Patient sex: F
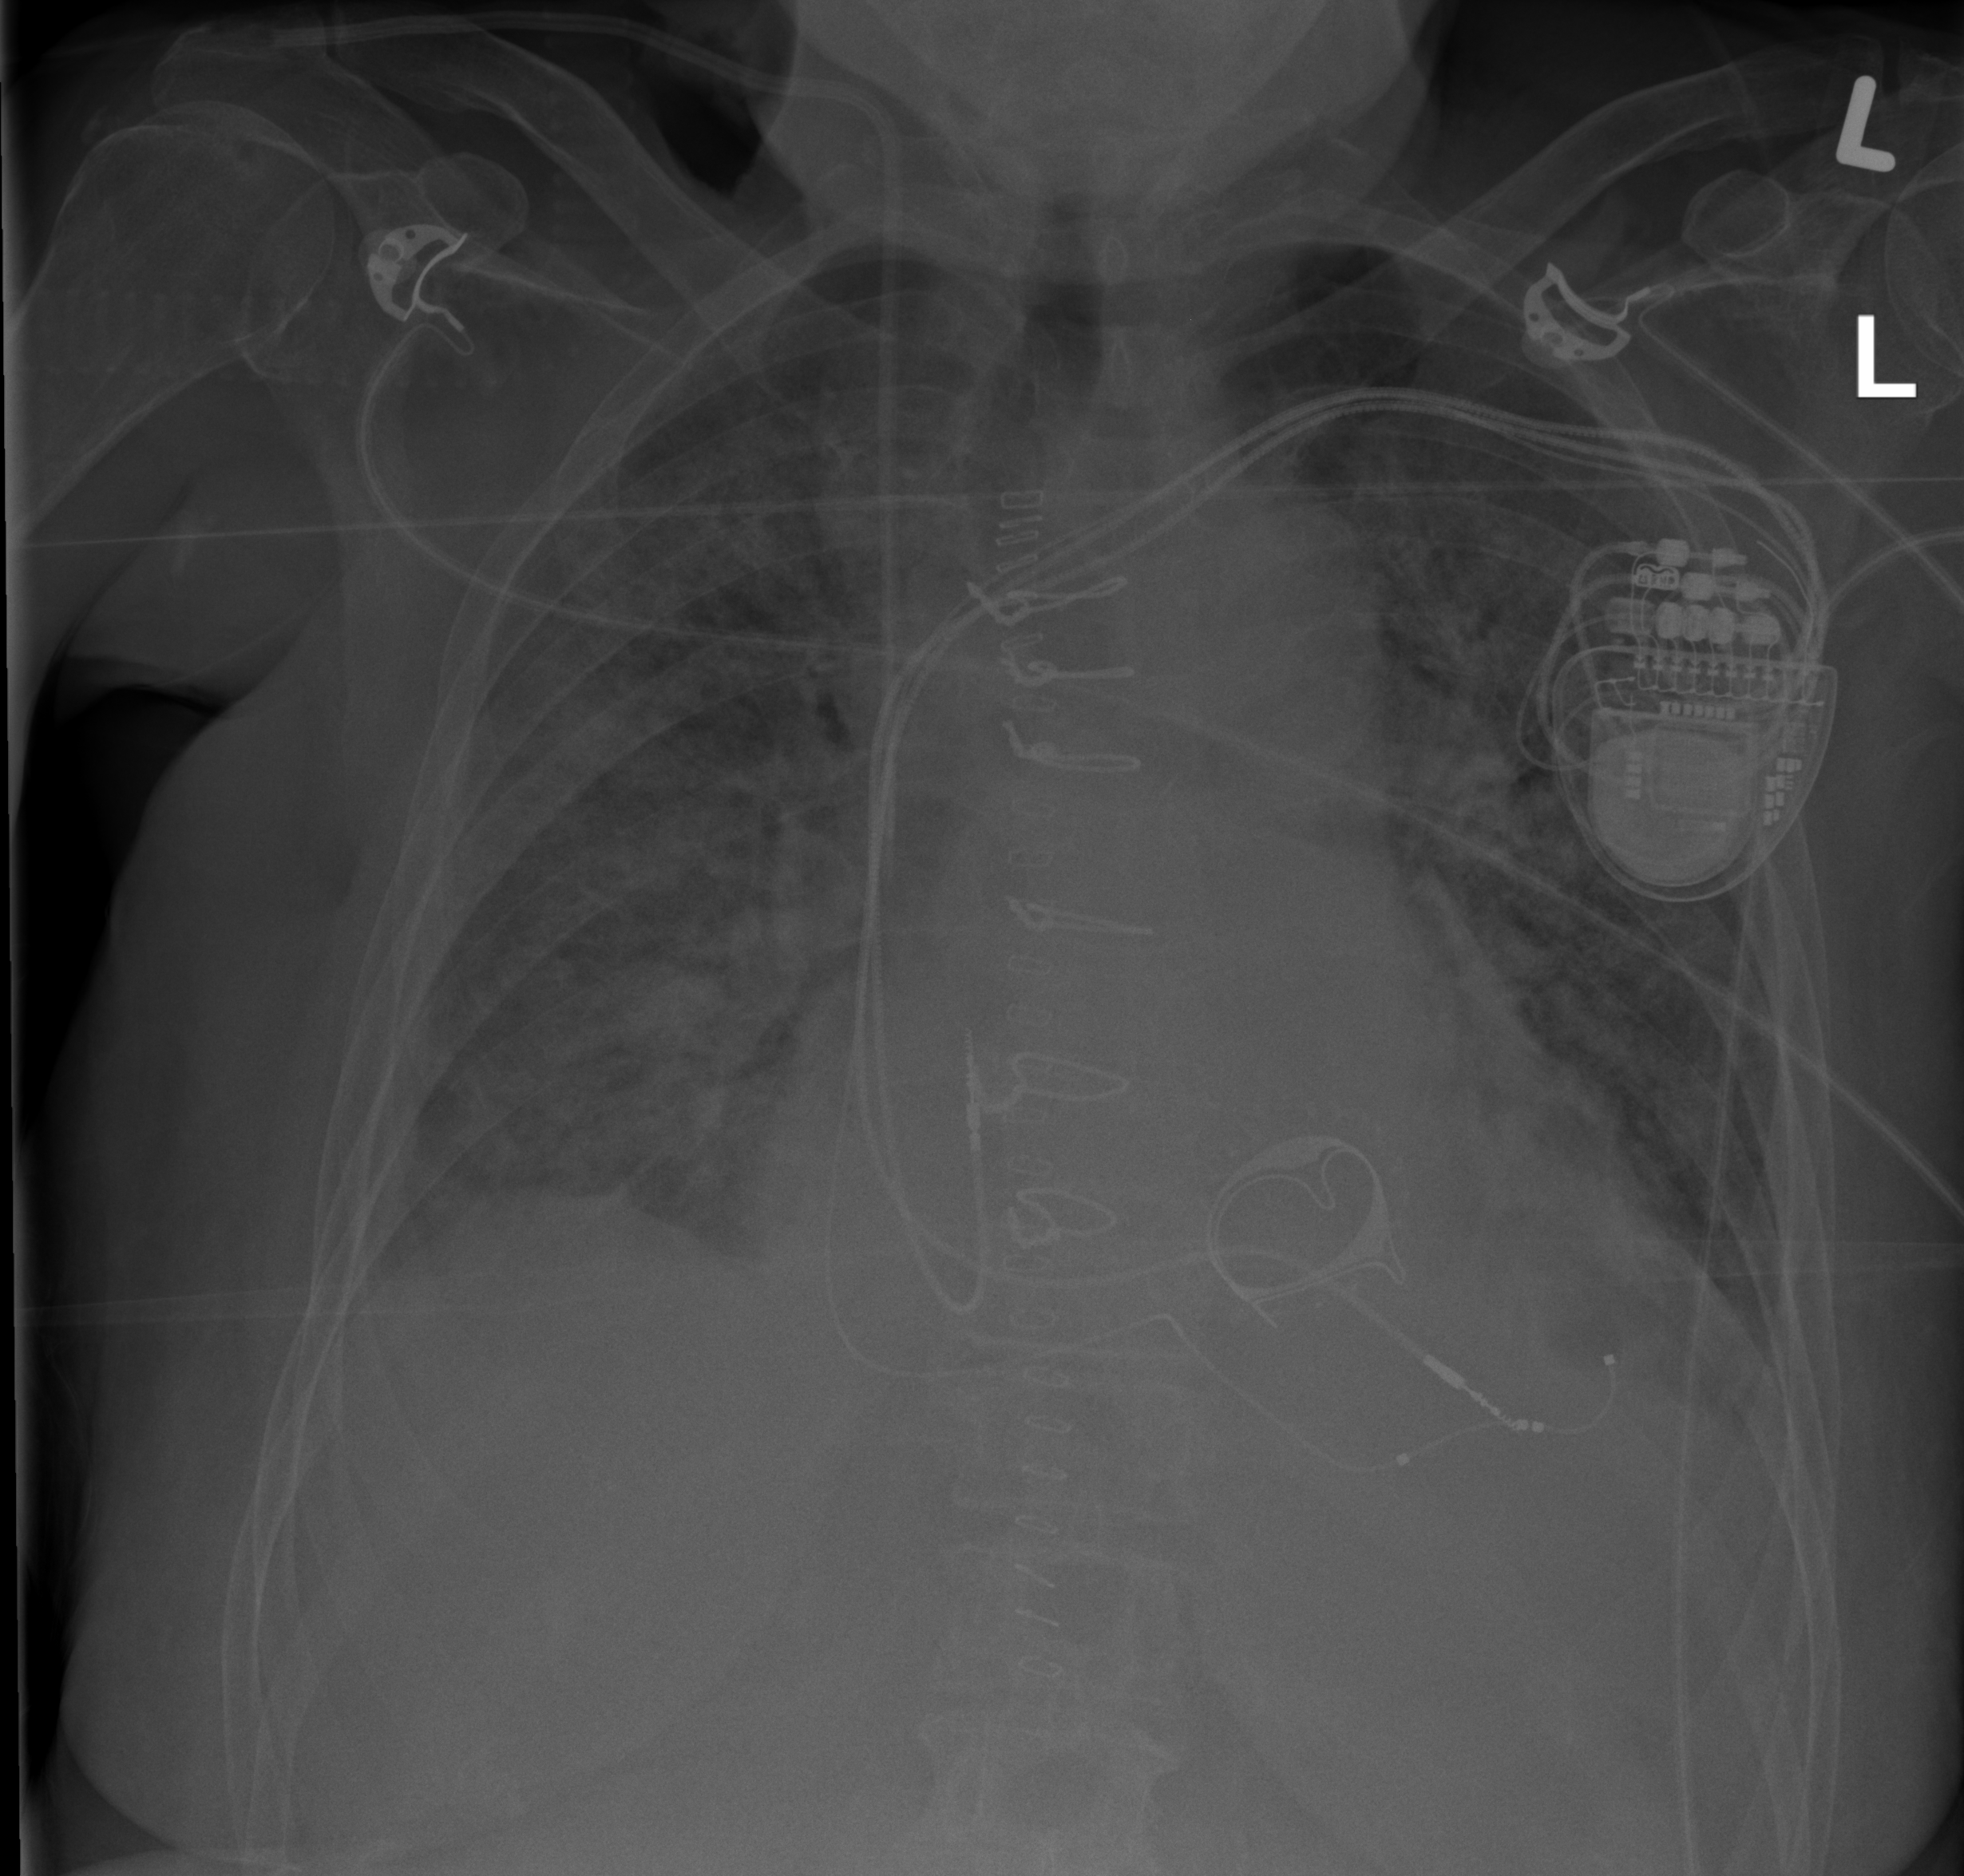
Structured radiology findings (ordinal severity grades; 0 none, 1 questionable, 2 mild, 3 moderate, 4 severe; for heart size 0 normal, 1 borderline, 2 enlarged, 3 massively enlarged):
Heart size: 2
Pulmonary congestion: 2
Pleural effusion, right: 1
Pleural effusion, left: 1
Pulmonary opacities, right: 2
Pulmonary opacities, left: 2
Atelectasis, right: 2
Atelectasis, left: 2